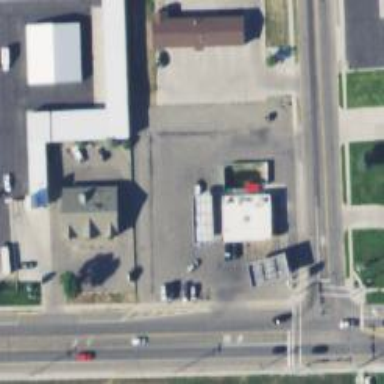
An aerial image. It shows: Convenience shop.